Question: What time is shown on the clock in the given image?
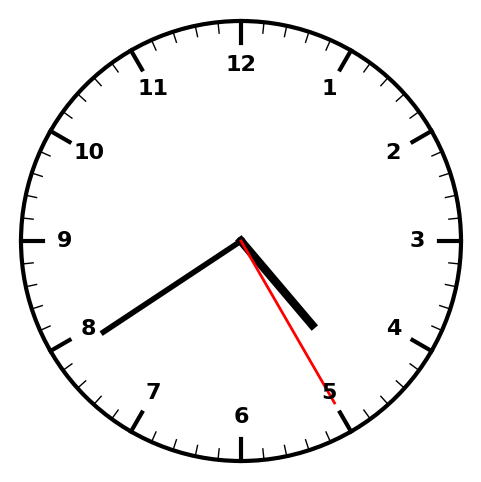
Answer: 04:39:25